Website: home-depot
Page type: billing-address
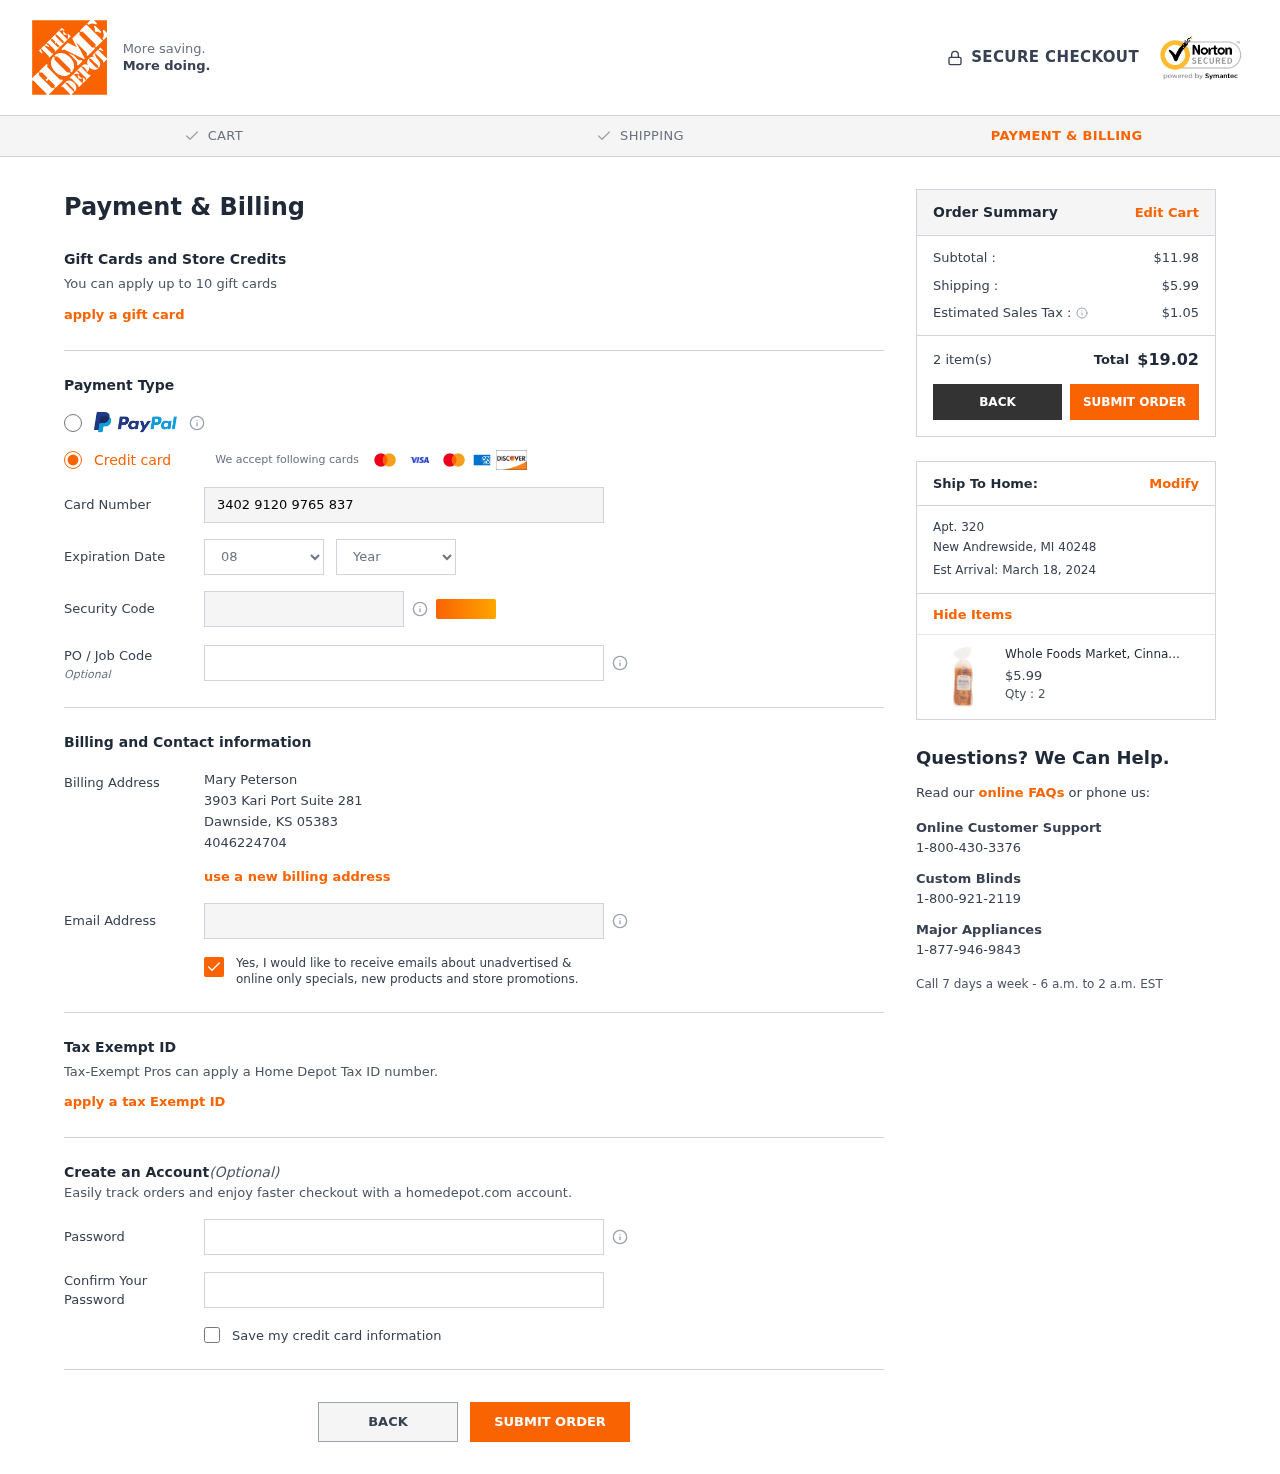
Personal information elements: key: PII_CARD_CVV
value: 5717
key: PII_CARD_EXPIRY_MONTH
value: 08
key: PII_CARD_EXPIRY_YEAR
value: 30
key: PII_CARD_NUMBER
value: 3402 9120 9765 837
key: PII_CITY
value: Dawnside
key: PII_CITY2
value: New Andrewside
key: PII_EMAIL
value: marypeterson@yahoo.com
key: PII_FULLNAME
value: Mary Peterson
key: PII_JOB_CODE
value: NM-7997
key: PII_PHONE
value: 4046224704
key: PII_POSTCODE
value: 05383
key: PII_POSTCODE2
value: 40248
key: PII_STATE_ABBR
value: KS
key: PII_STATE_ABBR2
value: MI
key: PII_STREET
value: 3903 Kari Port Suite 281
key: PII_STREET2
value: Apt. 320
Product elements: key: PRODUCT1_NAME
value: Whole Foods Market, Cinnamon Raisin Brioche, 15.9 Ounce
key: PRODUCT1_PRICE
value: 5.99
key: PRODUCT1_QUANTITY
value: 2
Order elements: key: ORDER_SUBTOTAL
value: $11.98
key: ORDER_SHIPPING_COST
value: $5.99
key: ORDER_TAX
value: $1.05
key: ORDER_NUM_ITEMS
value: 2 item(s)
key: ORDER_TOTAL
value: $19.02
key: ORDER_DELIVERY_DATE
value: Est Arrival: March 18, 2024